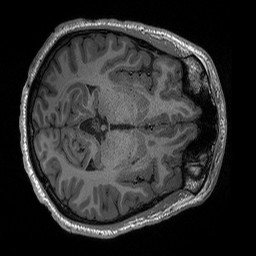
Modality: T1w
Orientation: axial
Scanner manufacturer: siemens
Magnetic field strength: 3 T
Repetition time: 2.3 s
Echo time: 0.00294 s